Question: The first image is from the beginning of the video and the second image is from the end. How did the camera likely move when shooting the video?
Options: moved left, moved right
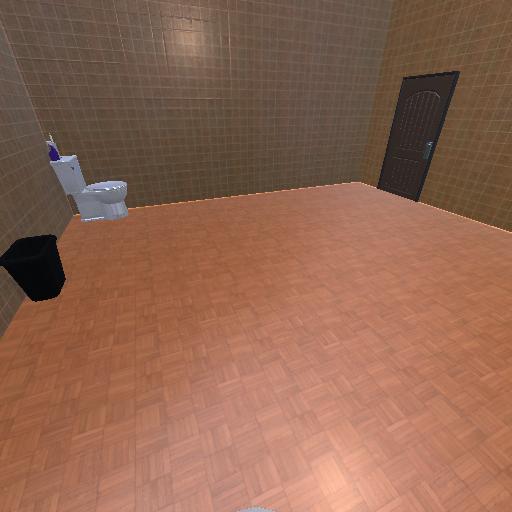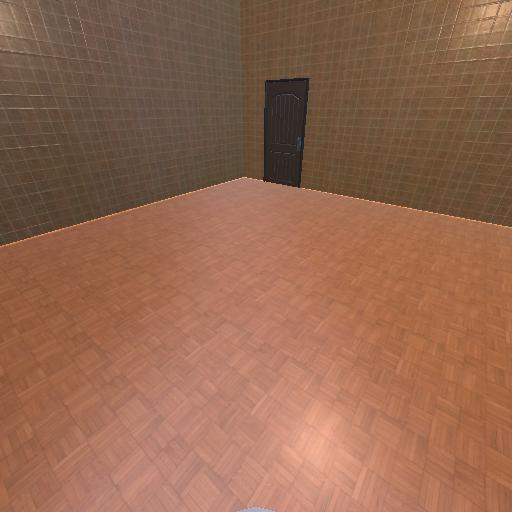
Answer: moved left